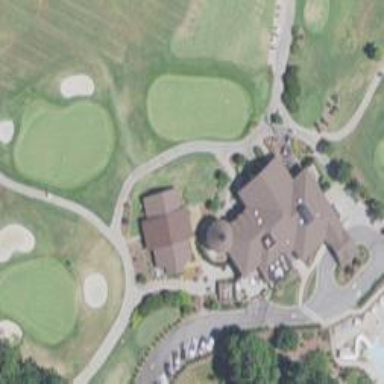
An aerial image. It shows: Path for both roads and golfers.